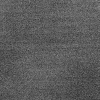
Atmospheric dust classification: dusty